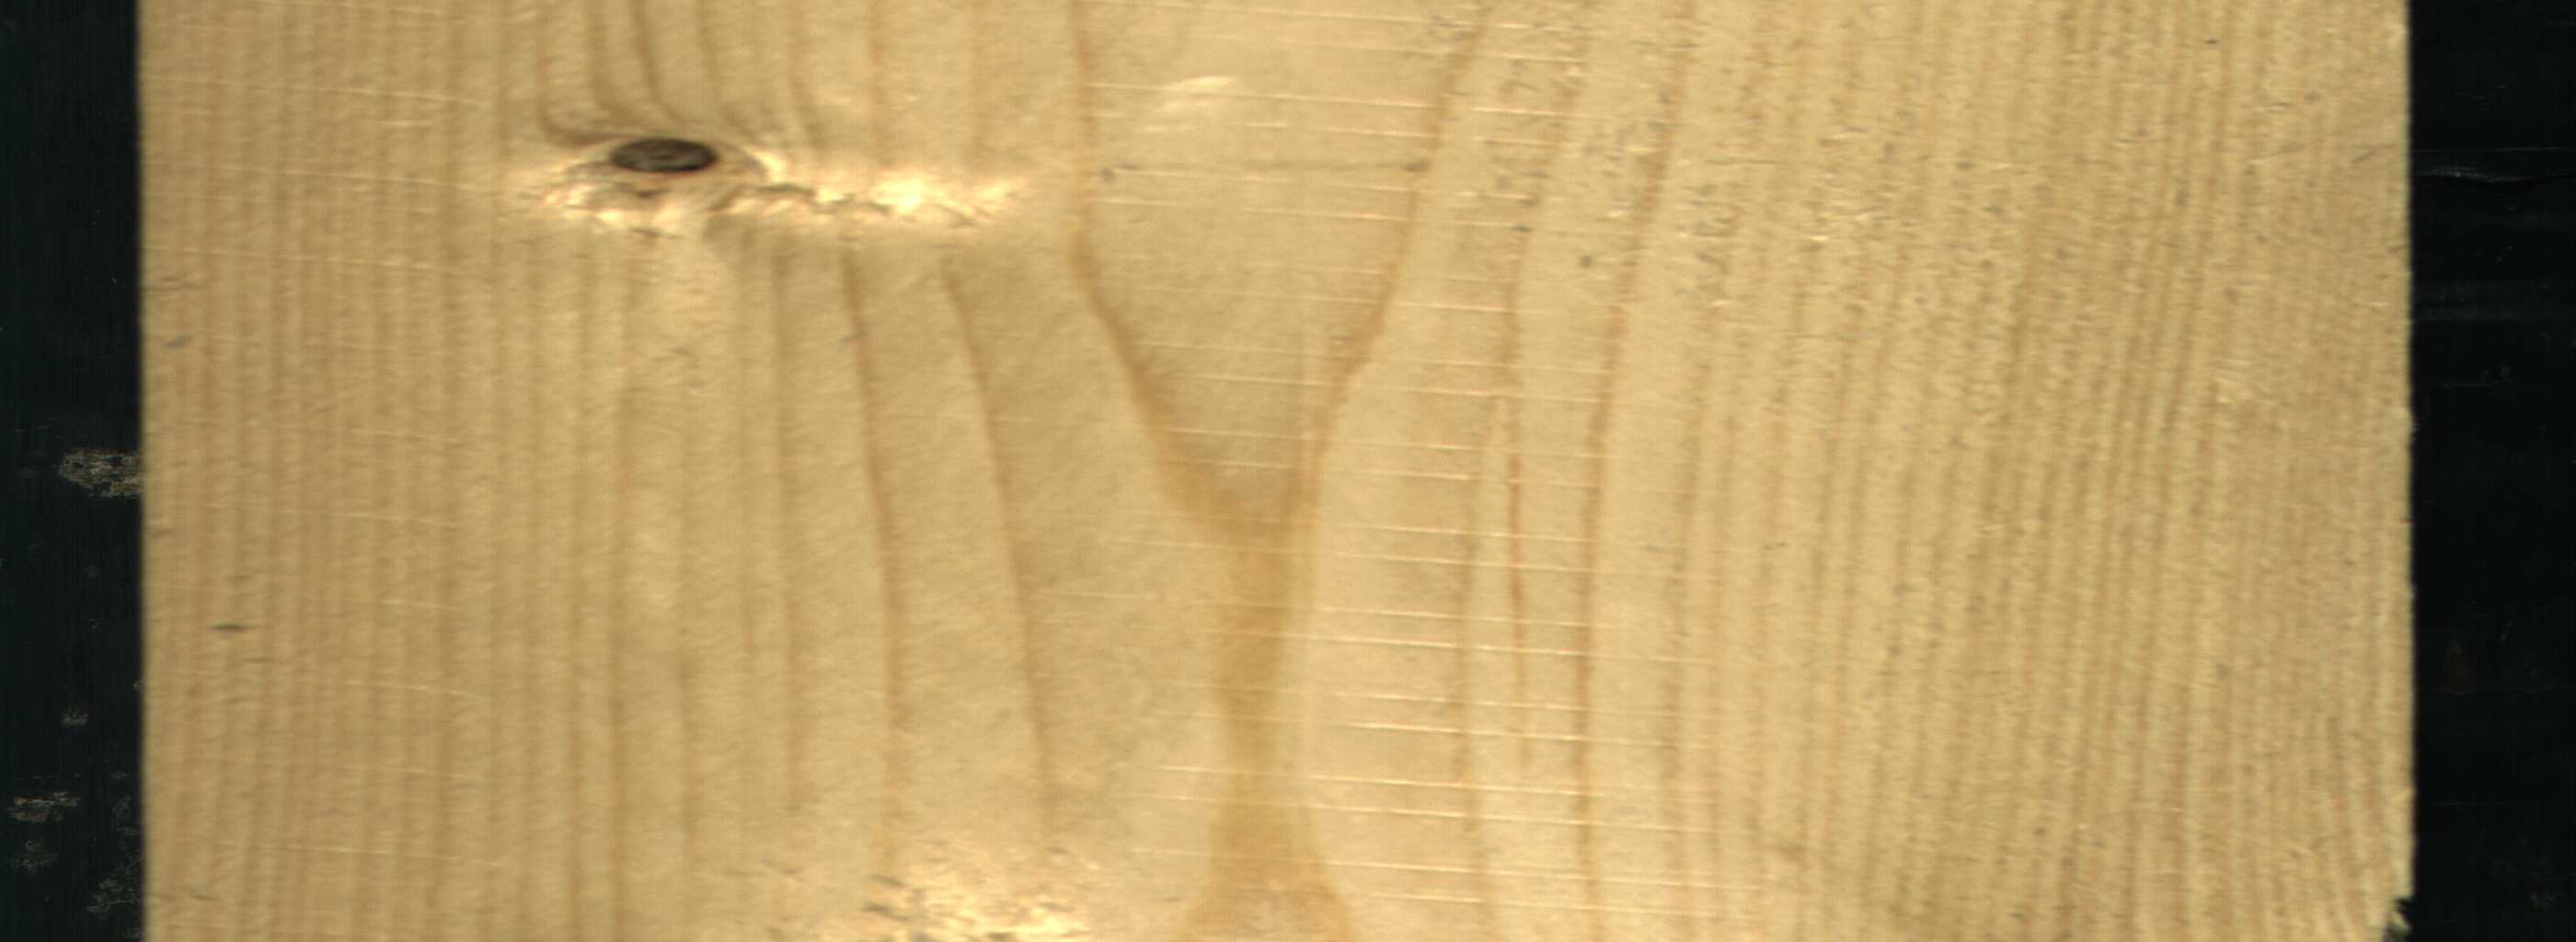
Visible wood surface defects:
Dead_Knot